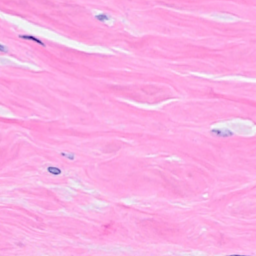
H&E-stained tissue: Breast